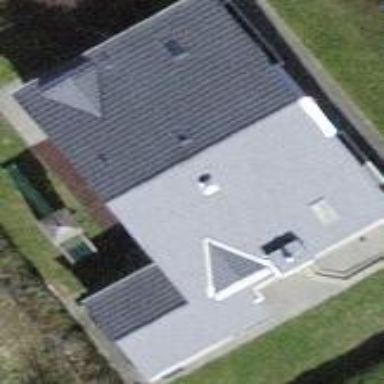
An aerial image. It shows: Building with gabled roof made of grey roof tiles. The roof orientation is across the building.